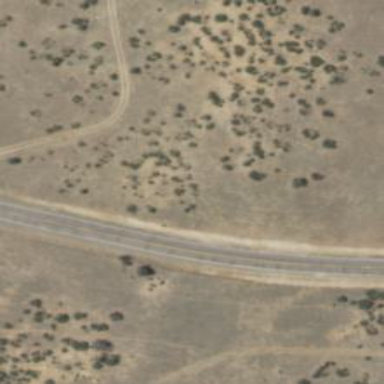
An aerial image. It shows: Secondary road.